Field crop: maize
Growth stage: 2
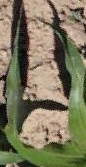
Species: maize